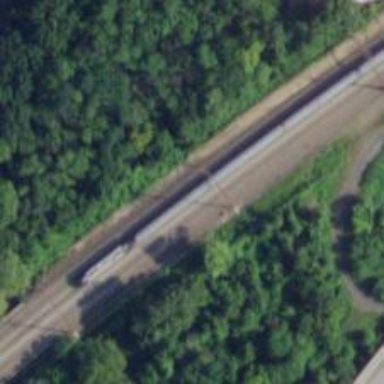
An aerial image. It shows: Railway track with contact lines for electrification.